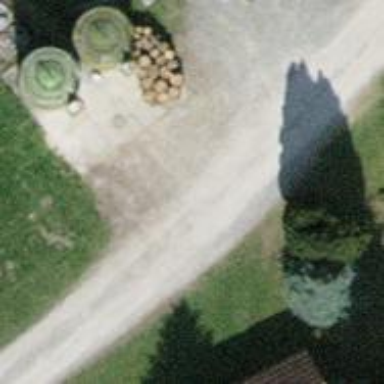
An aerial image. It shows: Driveway with gravel surface.